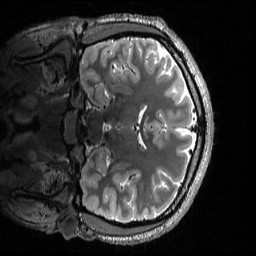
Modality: T2w
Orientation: coronal
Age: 25
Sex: male
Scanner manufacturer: siemens
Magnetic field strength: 3 T
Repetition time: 3.2 s
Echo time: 0.566 s